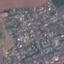
Land use / land cover class: Residential